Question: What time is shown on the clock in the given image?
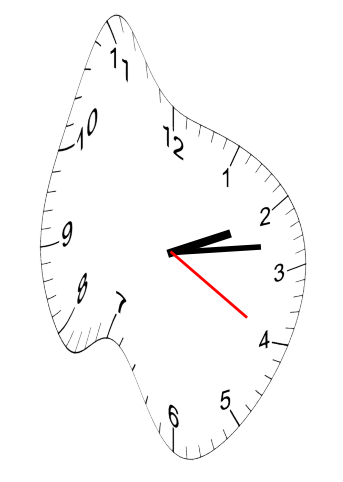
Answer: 02:13:20